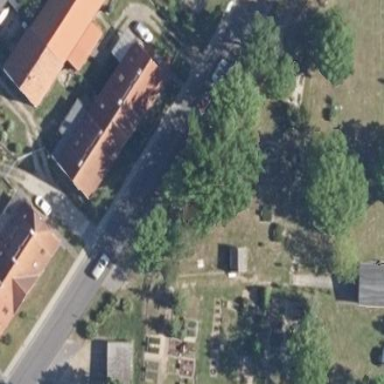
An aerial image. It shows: Cemetery.